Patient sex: M
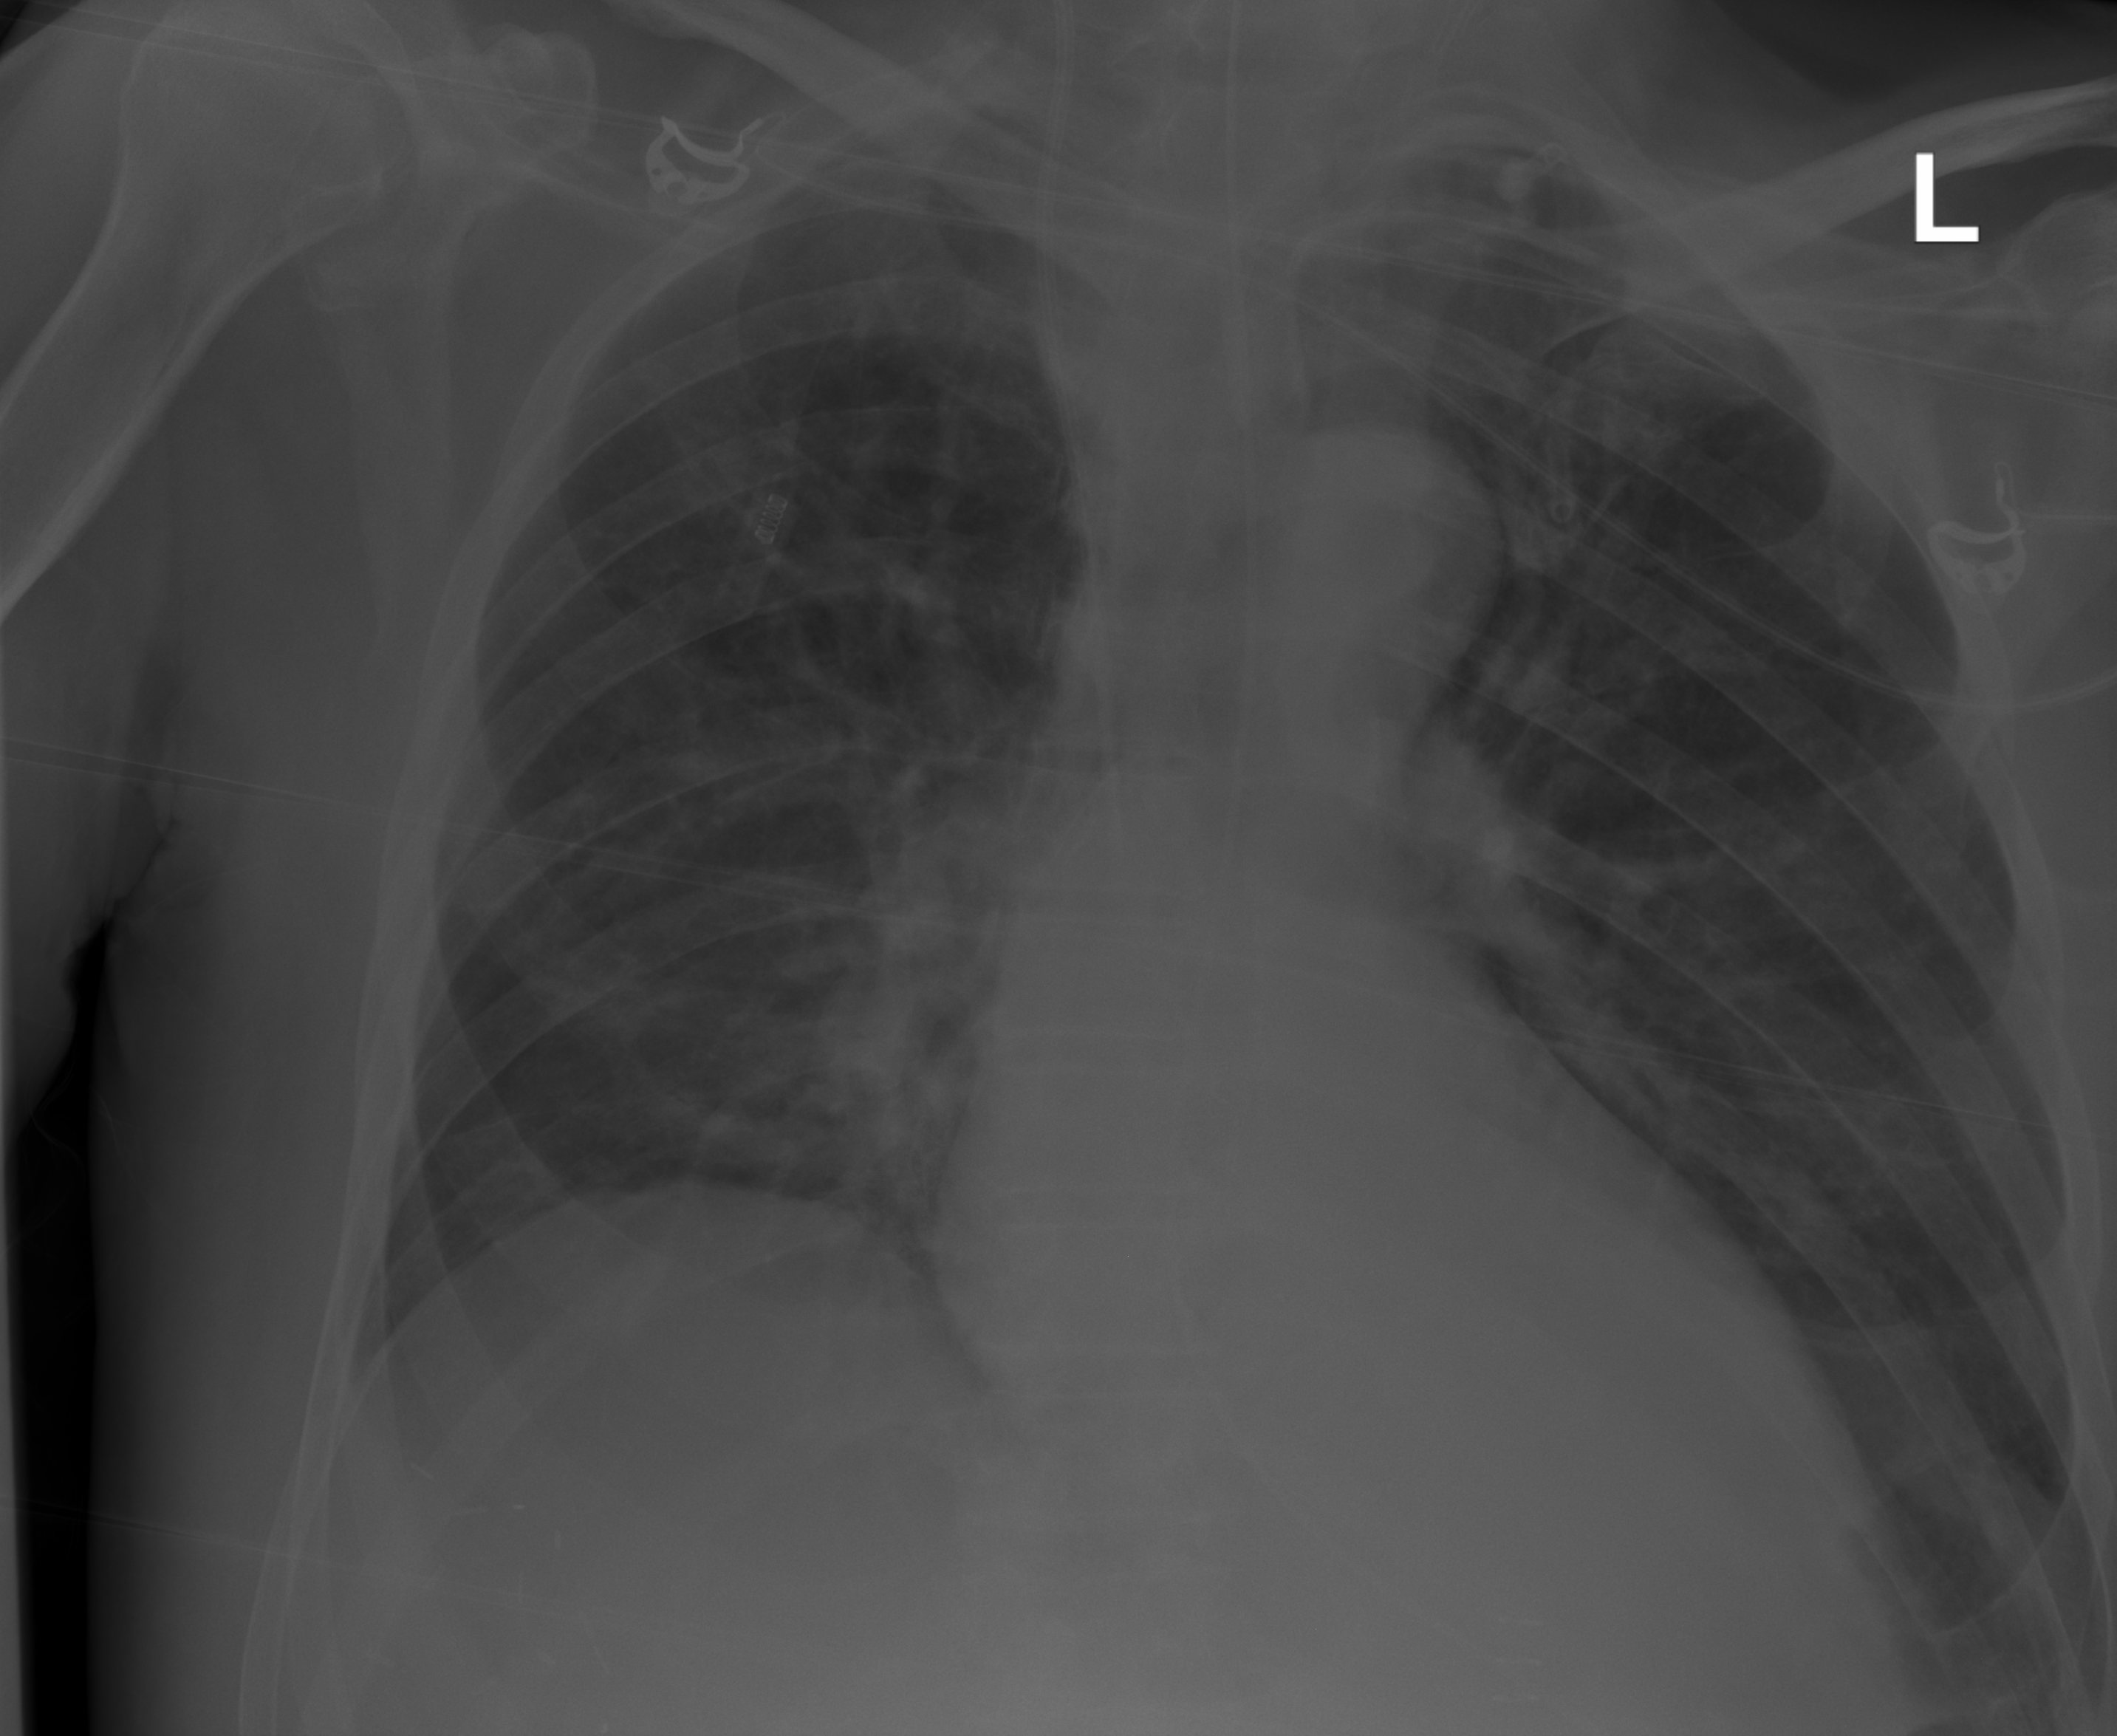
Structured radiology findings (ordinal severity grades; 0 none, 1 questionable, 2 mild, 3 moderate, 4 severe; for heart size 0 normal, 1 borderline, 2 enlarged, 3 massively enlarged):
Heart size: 0
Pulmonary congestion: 0
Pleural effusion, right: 0
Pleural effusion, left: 0
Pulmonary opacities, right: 0
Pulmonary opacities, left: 0
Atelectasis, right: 2
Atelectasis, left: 0